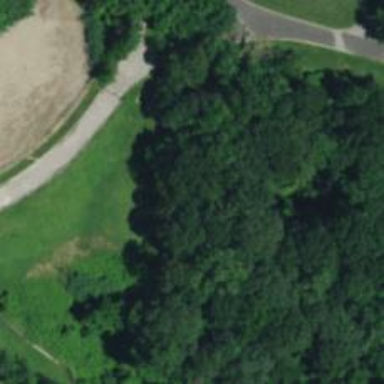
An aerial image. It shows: Disc golf basket.